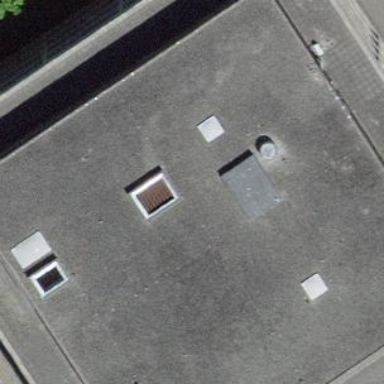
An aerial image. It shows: Industrial building with flat roof.